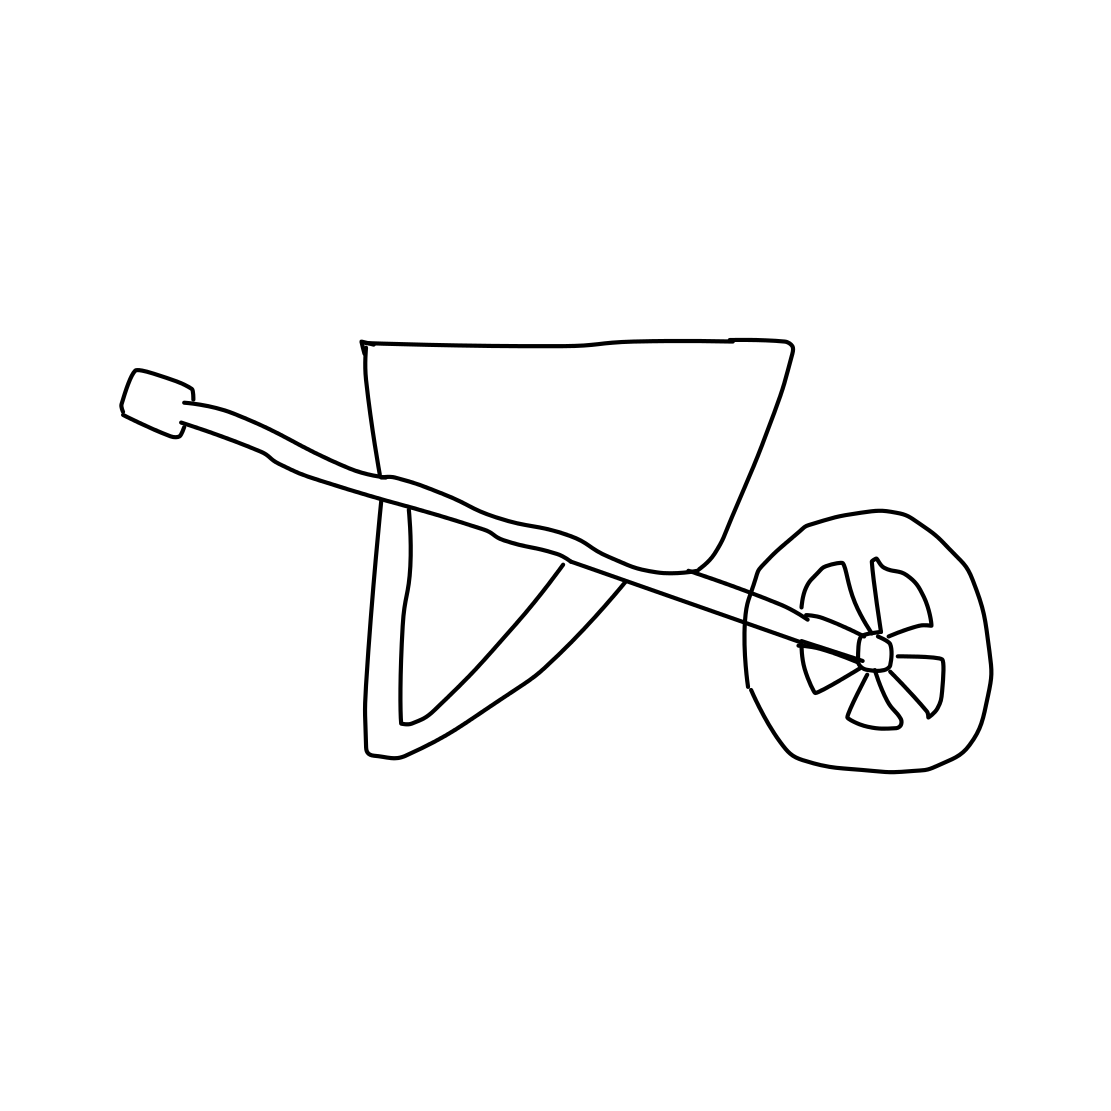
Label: wheelbarrow